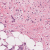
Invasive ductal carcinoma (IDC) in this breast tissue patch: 1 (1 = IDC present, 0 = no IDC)